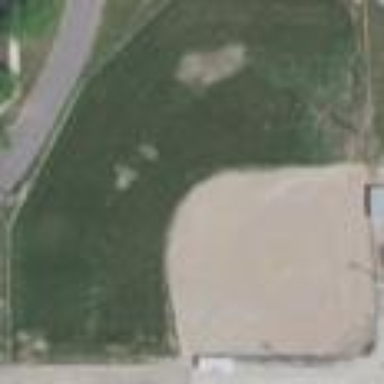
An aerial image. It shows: Softball pitch for leisure sports.